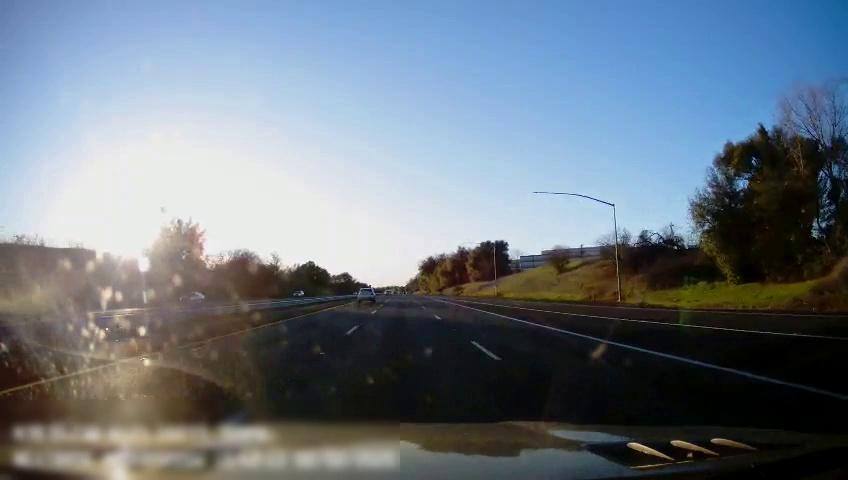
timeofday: Day
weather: Cloudy
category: Drivable Space
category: Vehicles | Car
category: Vehicles | Car
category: Vehicles | SUV
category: Lanes | Alternate Lane
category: Lanes | Current Lane
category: Lanes | Current Lane
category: Lanes | Alternate Lane
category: Lanes | Alternate Lane
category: Lanes | Alternate Lane